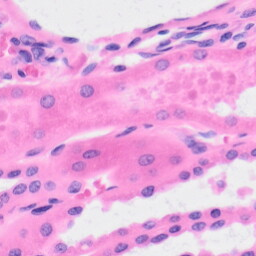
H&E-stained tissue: Kidney